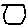
Label: hexagon